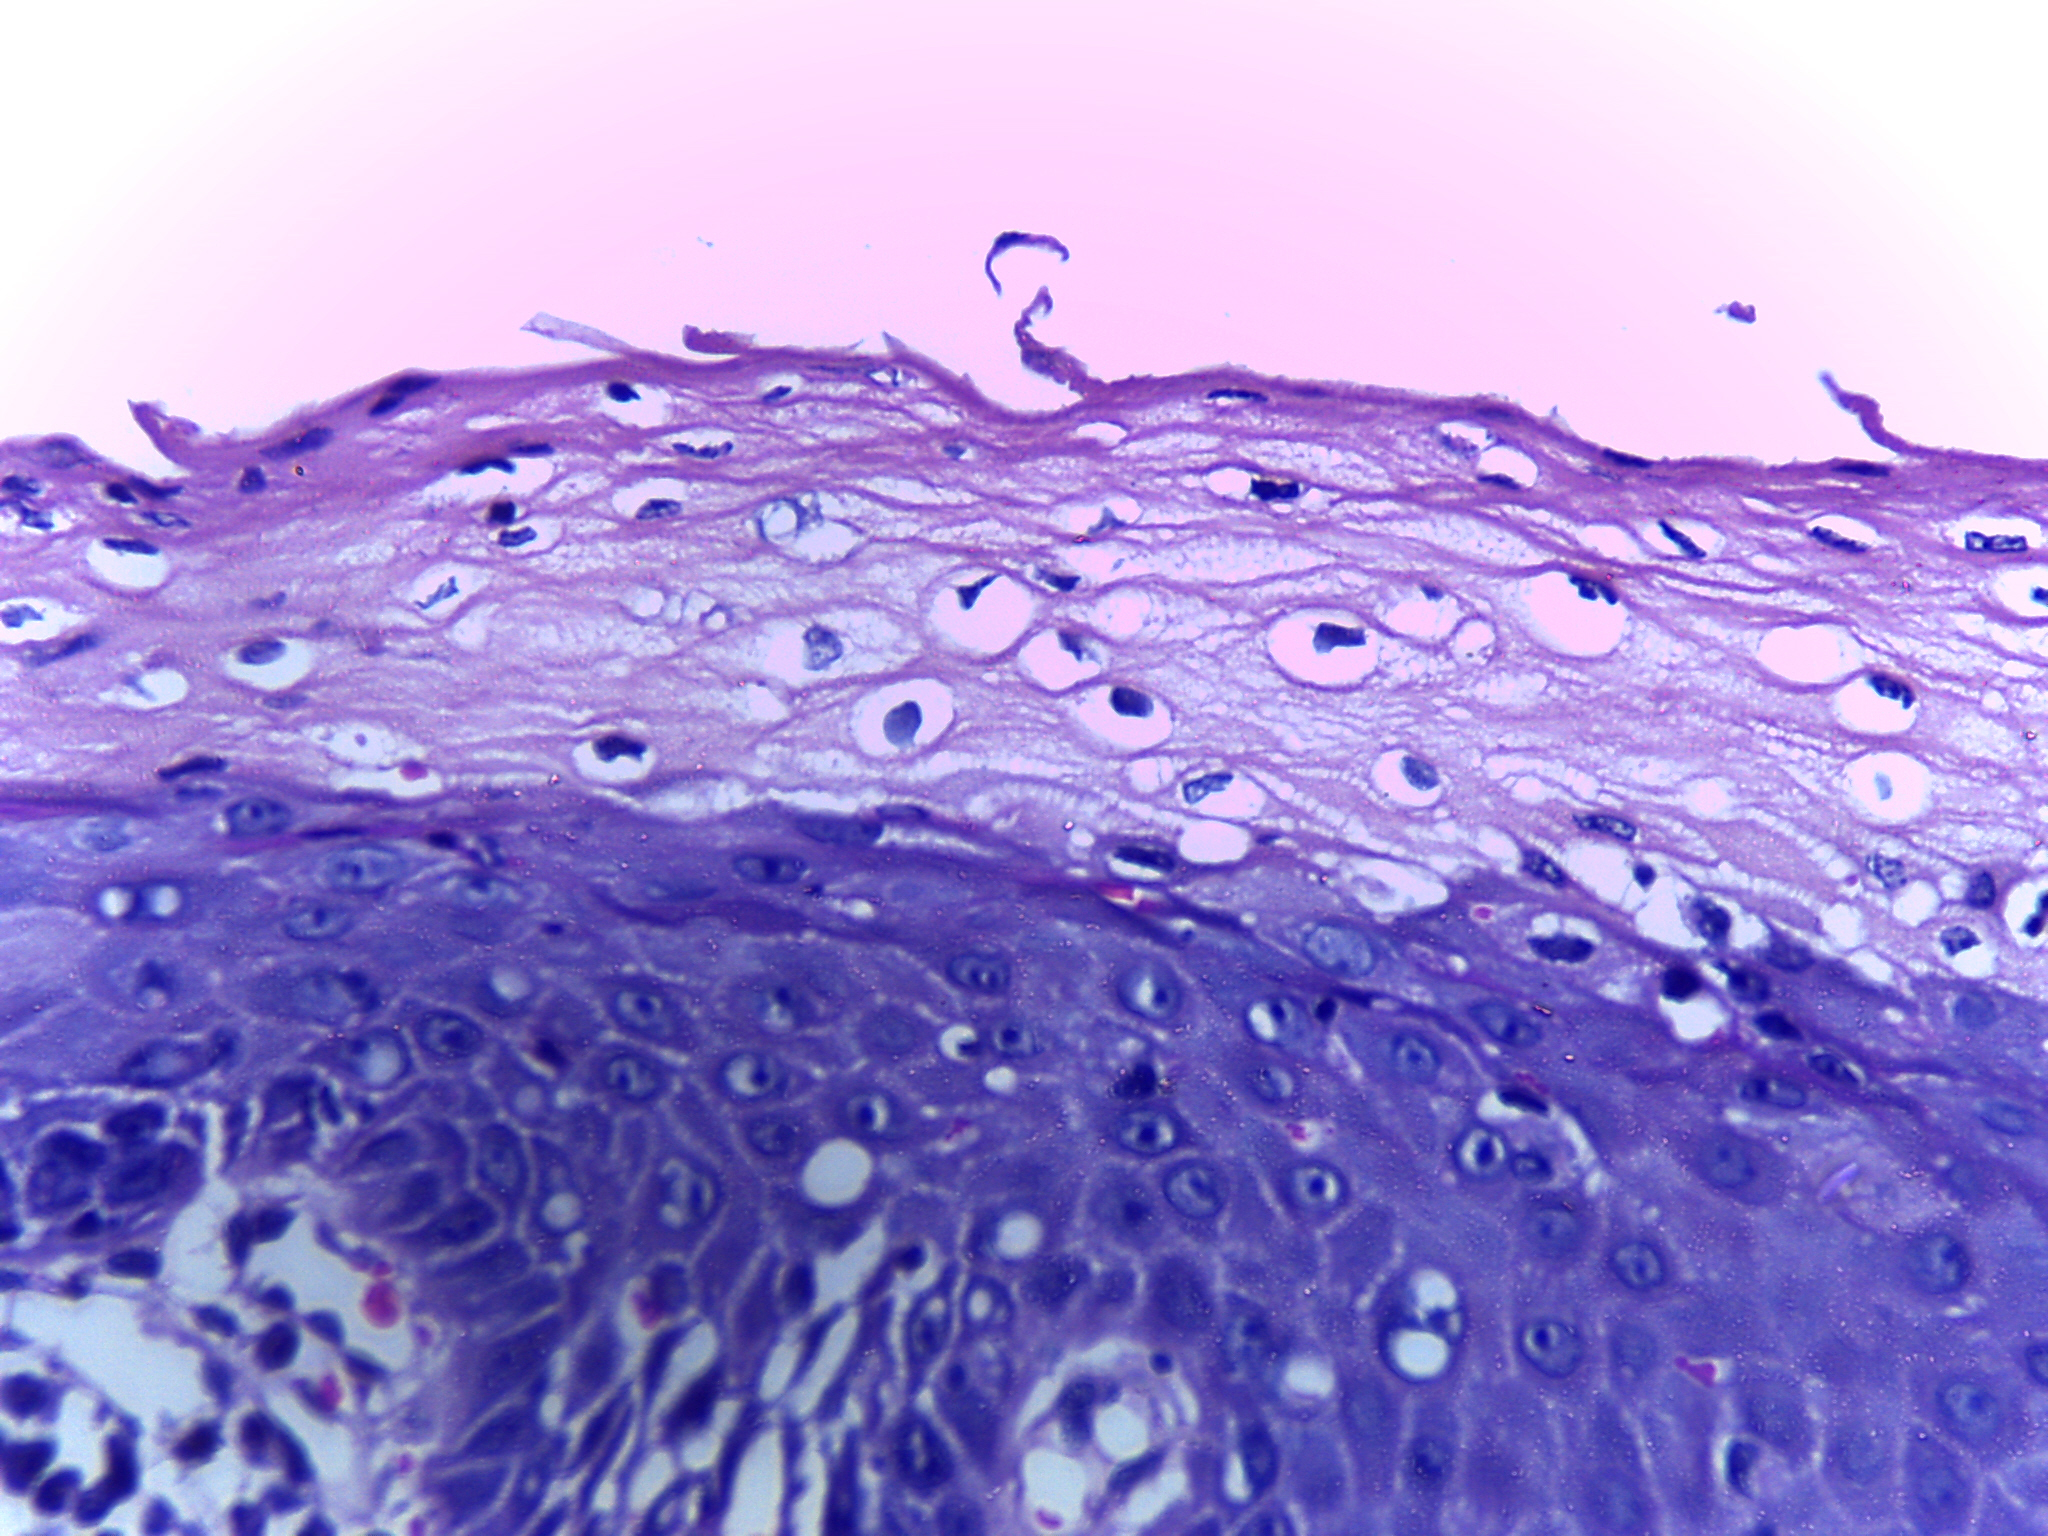
Diagnosis: OSCC